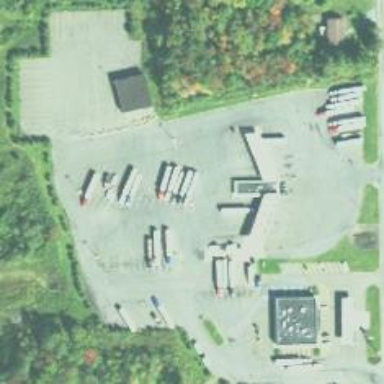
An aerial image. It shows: Fuel station.